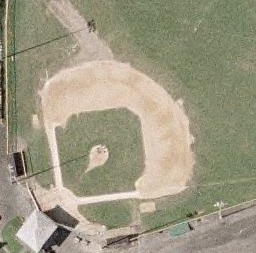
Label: baseballdiamond